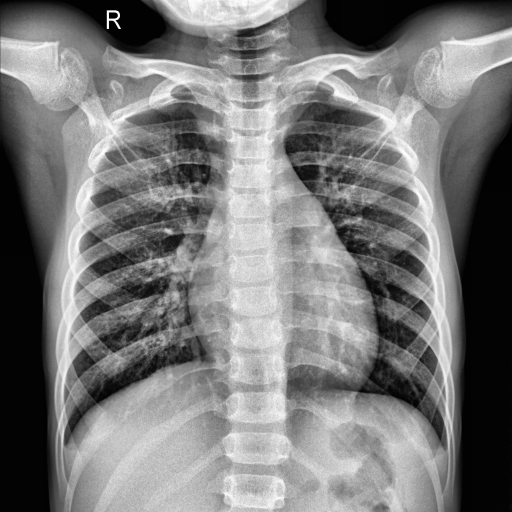
Finding: NORMAL